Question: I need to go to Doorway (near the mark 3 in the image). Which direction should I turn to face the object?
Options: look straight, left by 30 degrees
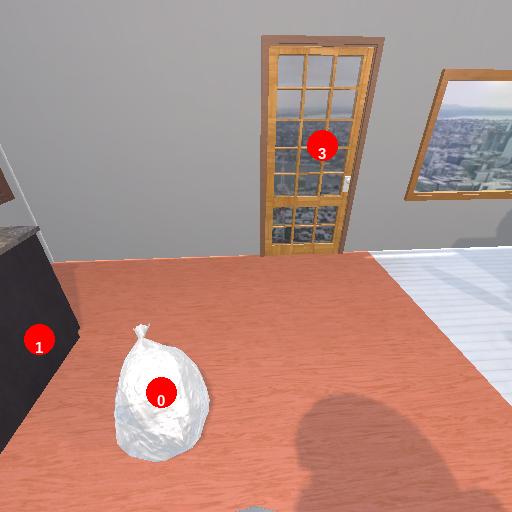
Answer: look straight